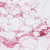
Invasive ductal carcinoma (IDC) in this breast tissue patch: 0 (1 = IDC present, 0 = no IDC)